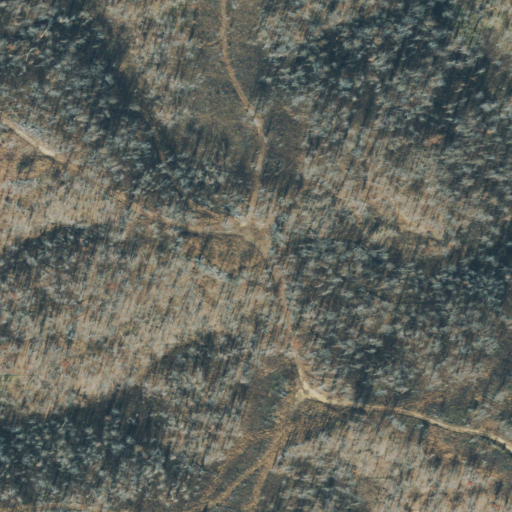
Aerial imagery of ridge(s) in Tennessee named Salt Lick Ridge containing deciduous forest, grassland, and shrub